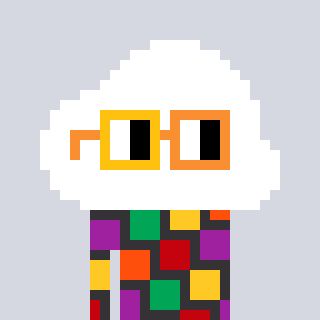
a pixel art character with square yellow and orange glasses, a cloud-shaped head and a grayscale-colored body on a cool background